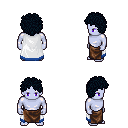
a pixel art fantasy rpg character, male body template, dark elf, purple skin, white trimmed cape, robe skirt, raven curly afro hairstyle, four views (front, back, left, right), 2x2 character sprite sheet, small pixel art, hard edges, no anti-aliasing